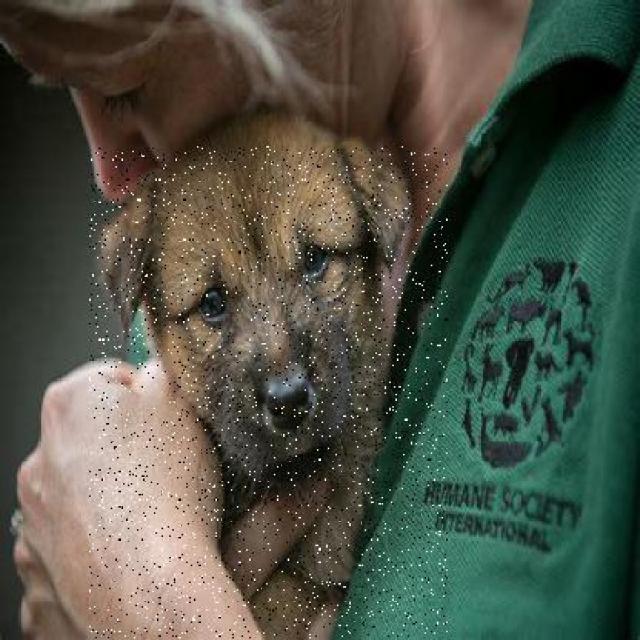
Healthy canine skin — no visible lesions, inflammation, or abnormalities. The skin and coat appear normal.